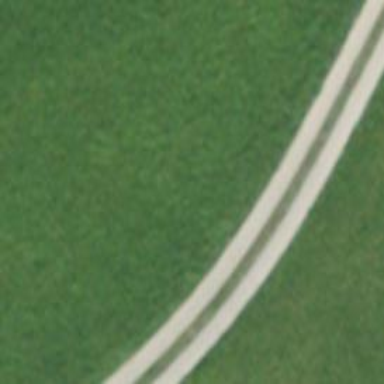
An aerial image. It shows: Track road with concrete surface and grade 1 track type.